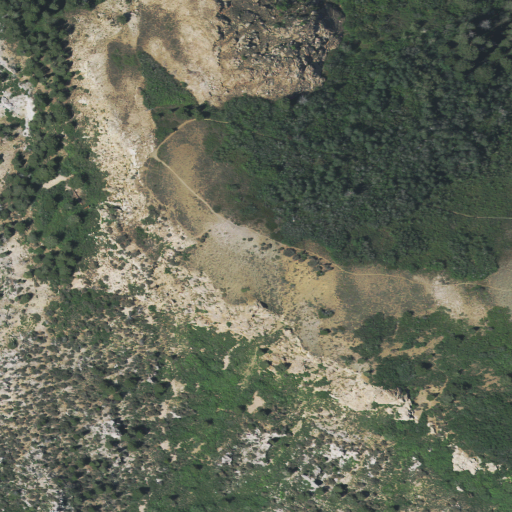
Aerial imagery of mountain in Utah named Lewis Peak containing shrub, deciduous forest, and evergreen forest